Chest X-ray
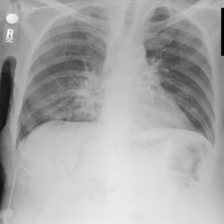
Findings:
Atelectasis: negative
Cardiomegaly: negative
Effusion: negative
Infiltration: positive
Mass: negative
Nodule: negative
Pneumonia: negative
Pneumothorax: negative
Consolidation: negative
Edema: negative
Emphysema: negative
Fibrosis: negative
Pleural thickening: negative
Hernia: negative